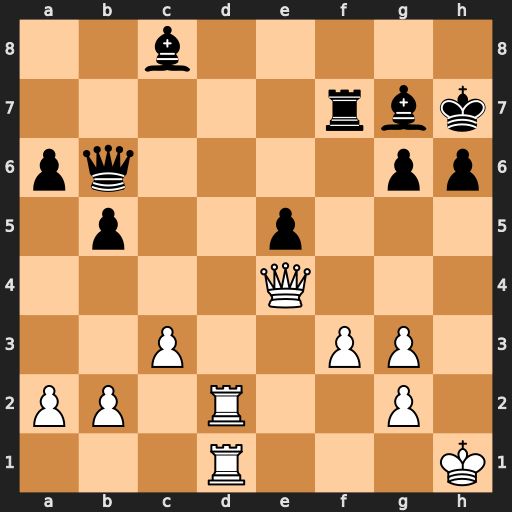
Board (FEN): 2b5/5rbk/pq4pp/1p2p3/4Q3/2P2PP1/PP1R2P1/3R3K
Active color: w
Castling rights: -
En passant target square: -
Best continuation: Rd6 Bf5 Rxb6 Bxe4 fxe4